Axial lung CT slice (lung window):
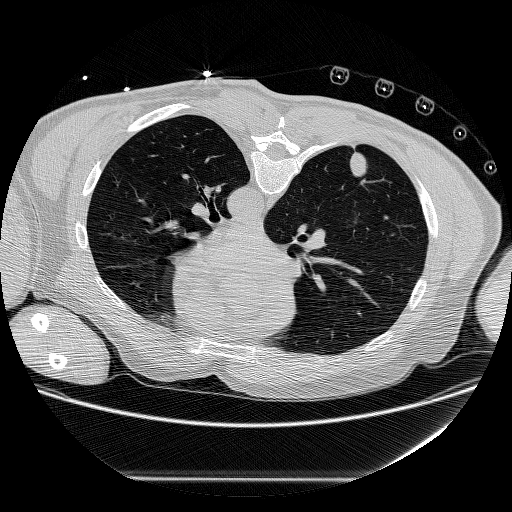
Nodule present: yes
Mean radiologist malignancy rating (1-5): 4.25